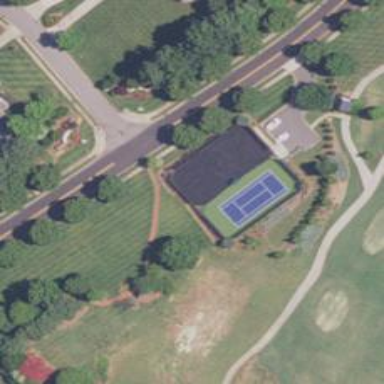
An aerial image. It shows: Asphalt tennis court on pitch.